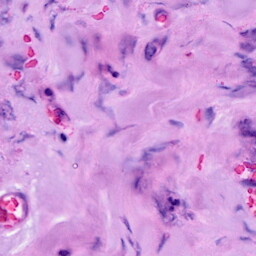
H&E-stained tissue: Breast